【题型】选择题　【知识点】立体几何　【难度】easy
如图，点 \(P\) 是棱长为 2 的正方体 \(ABCD-A_1B_1C_1D_1\) 表面上的一个动点，直线 \(AP\) 与平面 \(ABCD\) 所成的角为 \(45^\circ\)，则点 \(P\) 的轨迹长度为（）

\vspace{1em}

A. \(\boldsymbol{\pi + 4\sqrt{2}}\) \quad B. \(\boldsymbol{4\sqrt{2}\pi}\) \quad C. \(\boldsymbol{2\sqrt{3}}\) \quad D. \(\boldsymbol{3\sqrt{2} + \pi}\)

\vspace{1em}
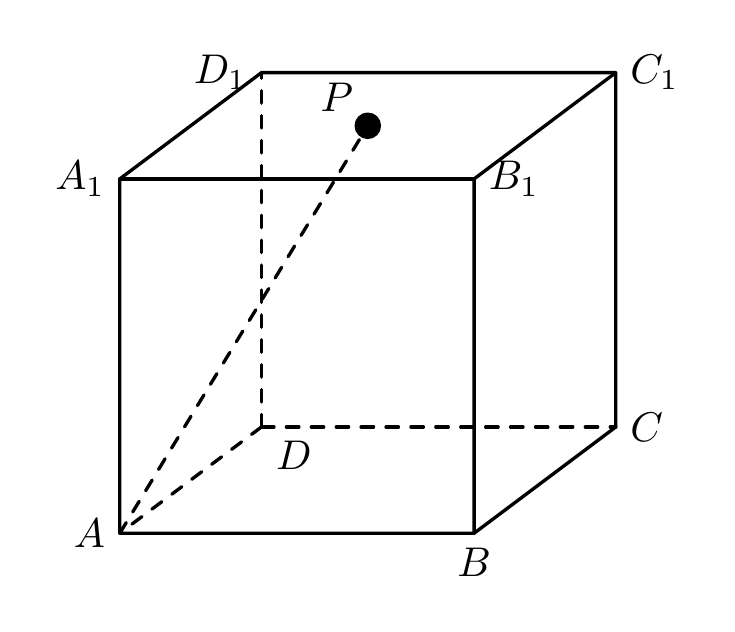
【解答】

\textbf{【答案】} \(\boldsymbol{A}\)

\vspace{1em}

\textbf{【分析】}
由题意易得点 \(P\) 的轨迹为圆锥的侧面与正方体的表面的交轨，进而求解即可.

\vspace{1em}

\textbf{【解答】}
解：若直线 \(AP\) 与平面 \(ABCD\) 所成的角为 \(45^\circ\)，则点 \(P\) 的轨迹为圆锥的侧面与正方体表面的交轨，

在平面 \(ABB_1A_1\) 内，点 \(P\) 的轨迹为对角线 \(AB_1\)（除掉 \(A\) 点，不影响）；

在平面 \(ADD_1A_1\) 内，点 \(P\) 的轨迹为对角线 \(AD_1\)（除掉 \(A\) 点，不影响）；

在平面 \(A_1B_1C_1D_1\) 内是以点 \(A_1\) 为圆心 2 为半径的 \(\dfrac{1}{4}\) 圆弧，如图，

故点 \(P\) 的轨迹长度为 \(c = \pi + 4\sqrt{2}\).

故选：\(A\).

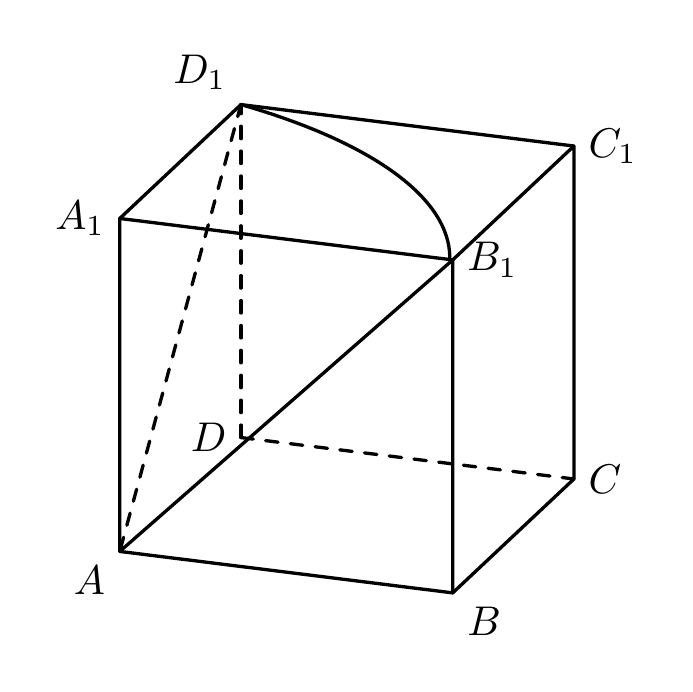